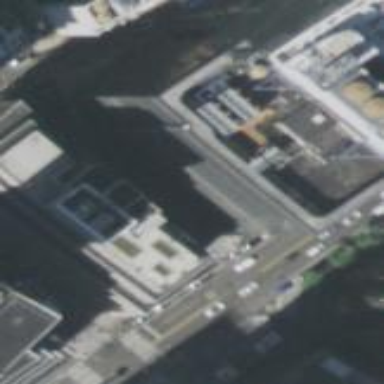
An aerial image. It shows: Black building with flat concrete roof.